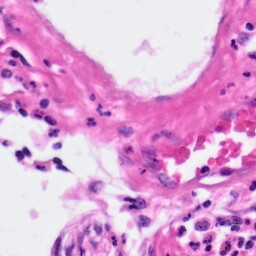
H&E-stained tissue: Pancreatic